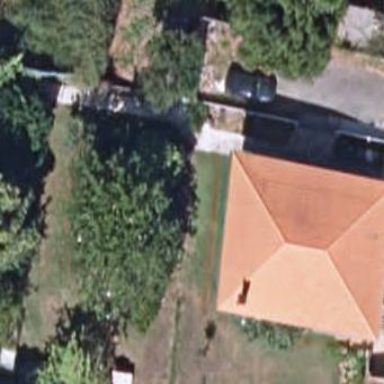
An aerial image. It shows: Simple house.